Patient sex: M
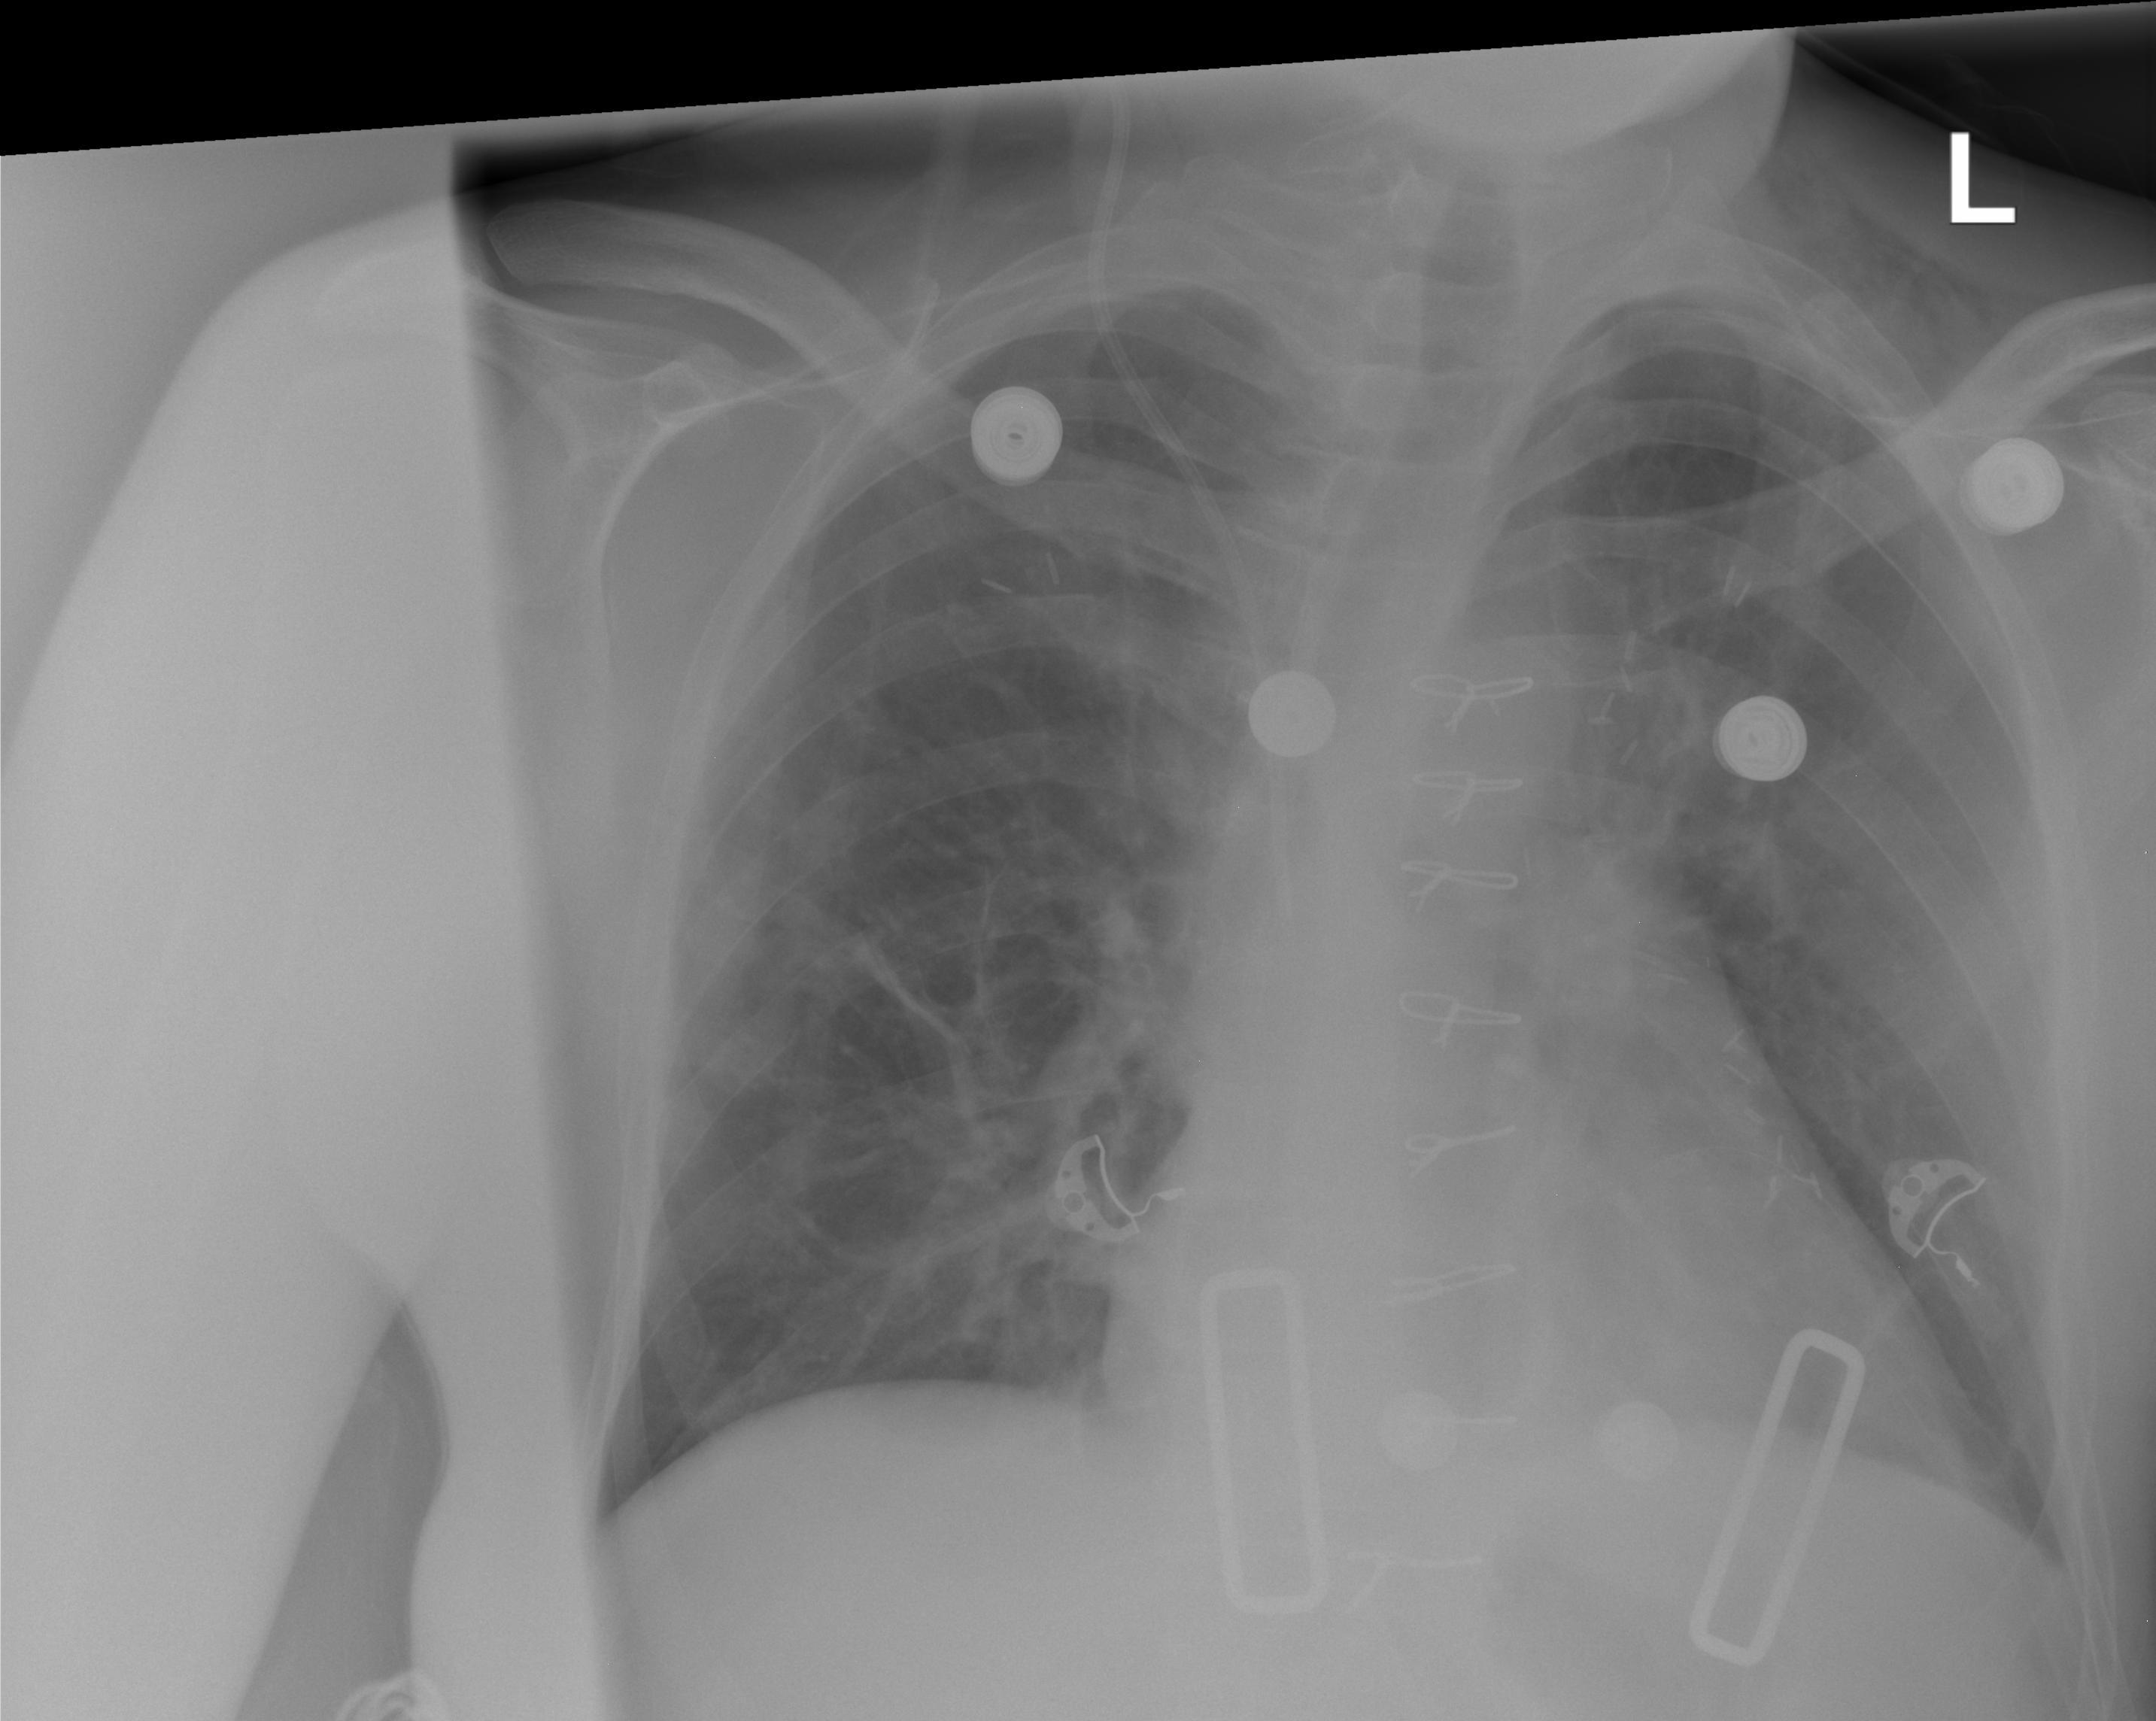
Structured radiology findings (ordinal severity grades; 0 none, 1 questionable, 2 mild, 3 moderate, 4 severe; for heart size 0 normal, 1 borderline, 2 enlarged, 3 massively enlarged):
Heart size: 0
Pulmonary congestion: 0
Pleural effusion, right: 0
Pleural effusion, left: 0
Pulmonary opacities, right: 0
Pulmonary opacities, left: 0
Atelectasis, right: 2
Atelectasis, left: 0